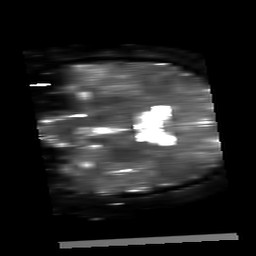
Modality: T2starmap
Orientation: coronal
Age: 36
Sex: male
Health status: ill